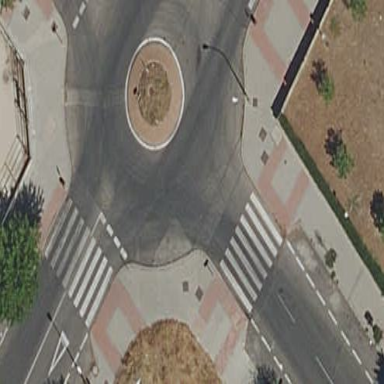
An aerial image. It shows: Roundabout on residential road.